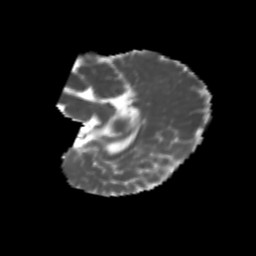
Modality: MD
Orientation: sagittal
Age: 6
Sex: male
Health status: healthy